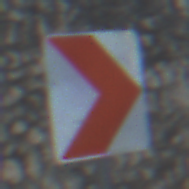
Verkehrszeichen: RichtungstafelnInKurvenKleinLinks
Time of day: MorningAfternoon
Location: Outdoor (Suburban)
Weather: PartlyCloudy
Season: NotSpecified
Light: Natural